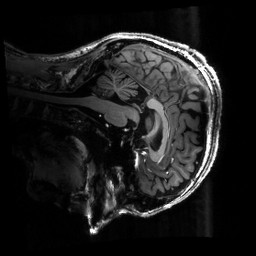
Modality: T1w
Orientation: sagittal
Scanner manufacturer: siemens
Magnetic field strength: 6.98 T
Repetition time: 2.3 s
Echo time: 0.00273 s